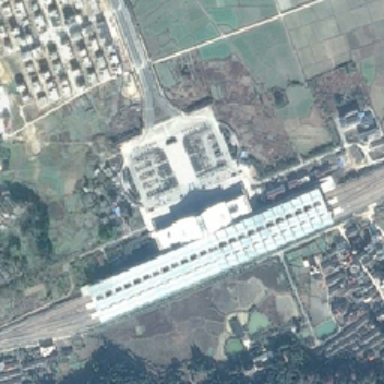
There are many farms around the station .